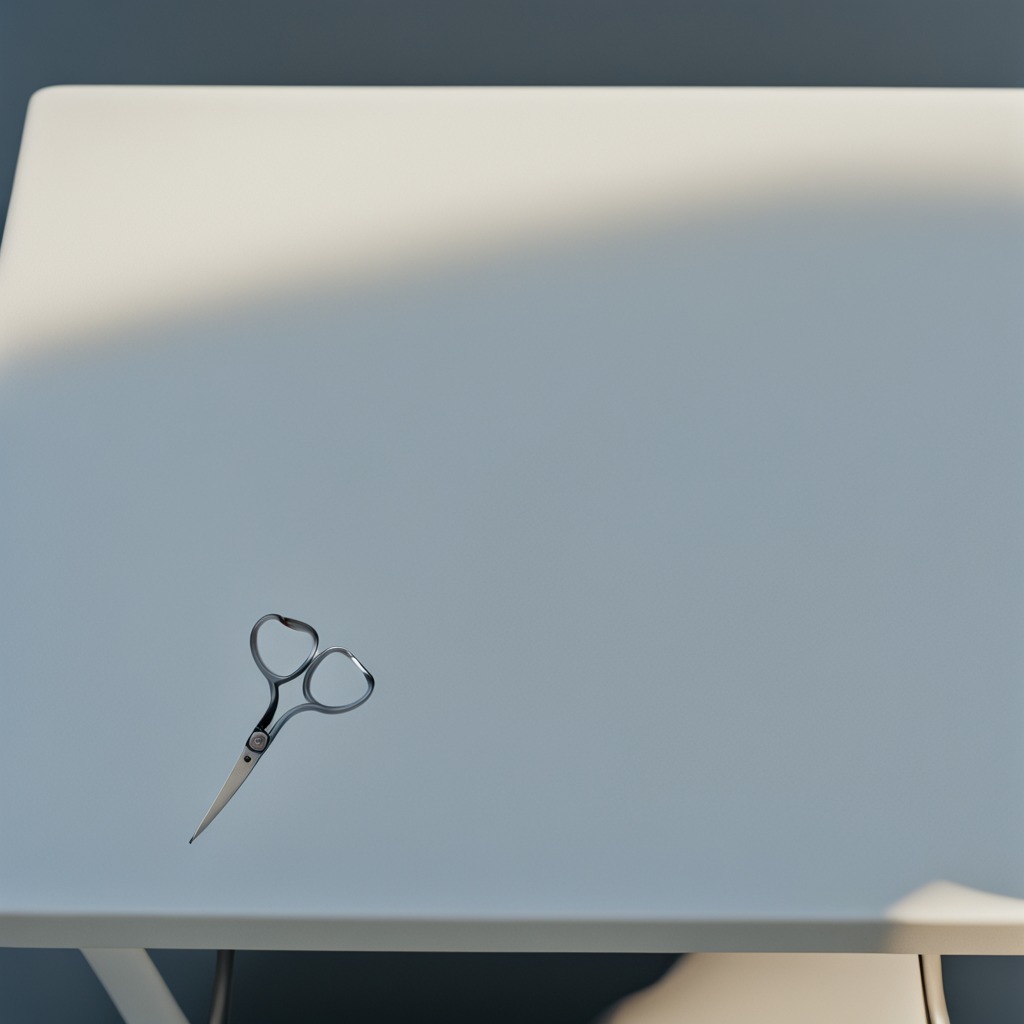
A scissor lies on the table in a temporary outdoor tool station.